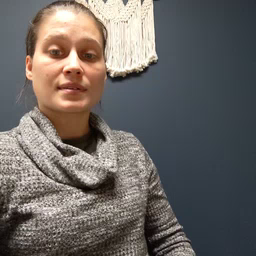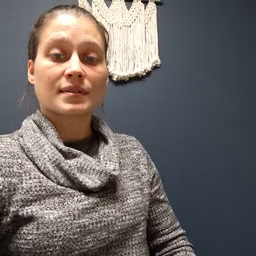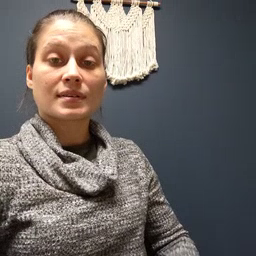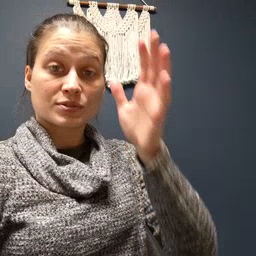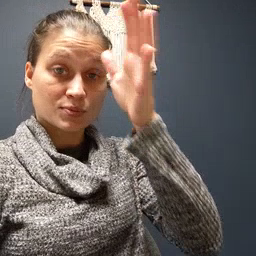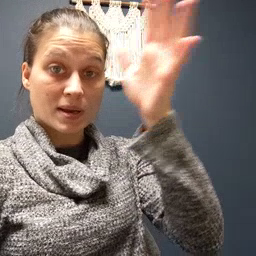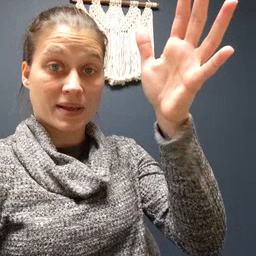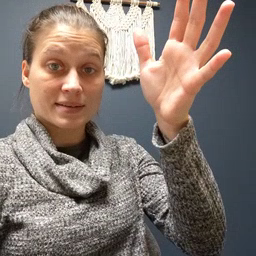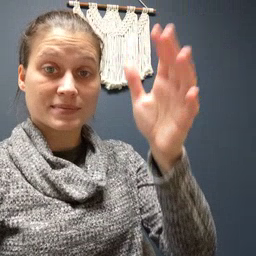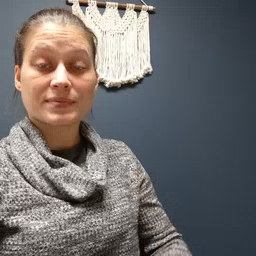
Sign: grandpa